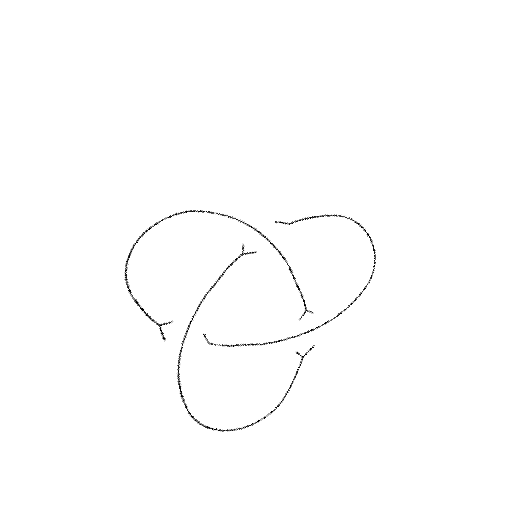
Crossing number: 3